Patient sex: M
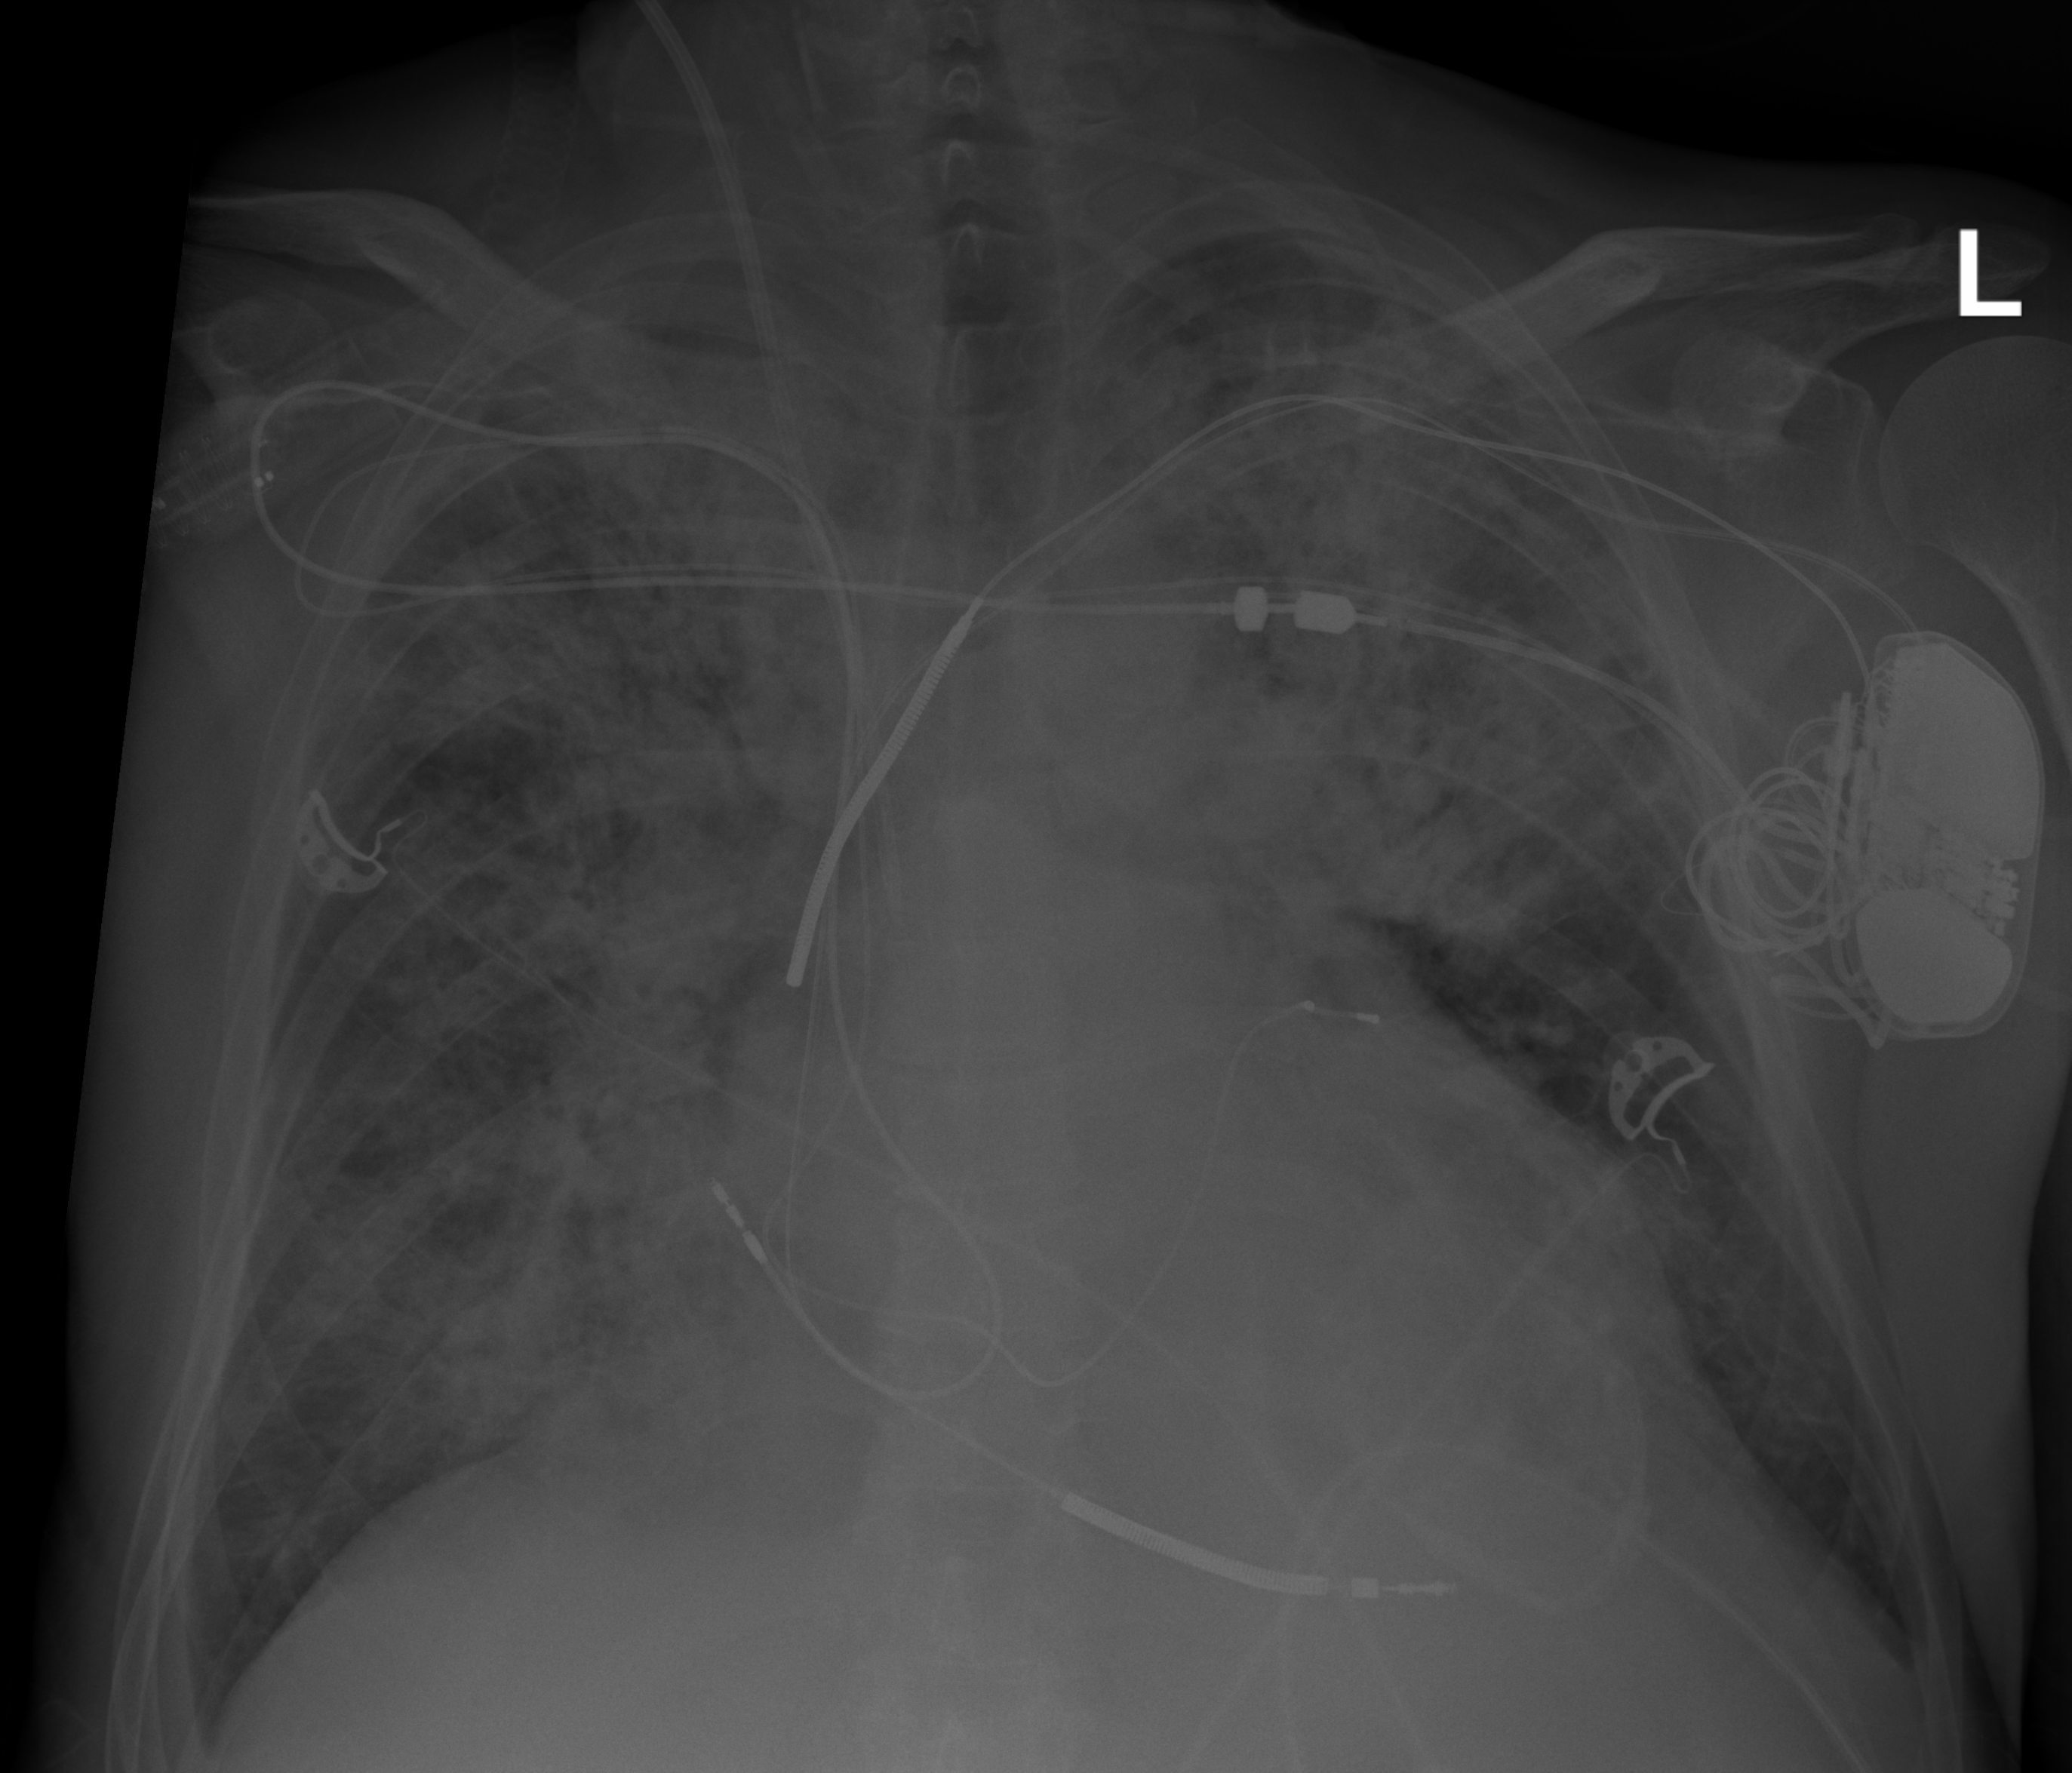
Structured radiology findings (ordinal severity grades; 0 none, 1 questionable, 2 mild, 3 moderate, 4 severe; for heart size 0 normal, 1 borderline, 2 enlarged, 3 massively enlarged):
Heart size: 1
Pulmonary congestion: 3
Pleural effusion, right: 0
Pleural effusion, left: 0
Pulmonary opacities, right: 3
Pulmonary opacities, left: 3
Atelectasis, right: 2
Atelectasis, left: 2